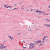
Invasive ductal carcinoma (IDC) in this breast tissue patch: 0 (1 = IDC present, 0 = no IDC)